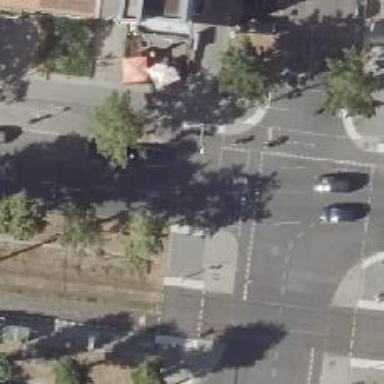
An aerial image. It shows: Road crossing with traffic signals.